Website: lowes
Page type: order-tracking
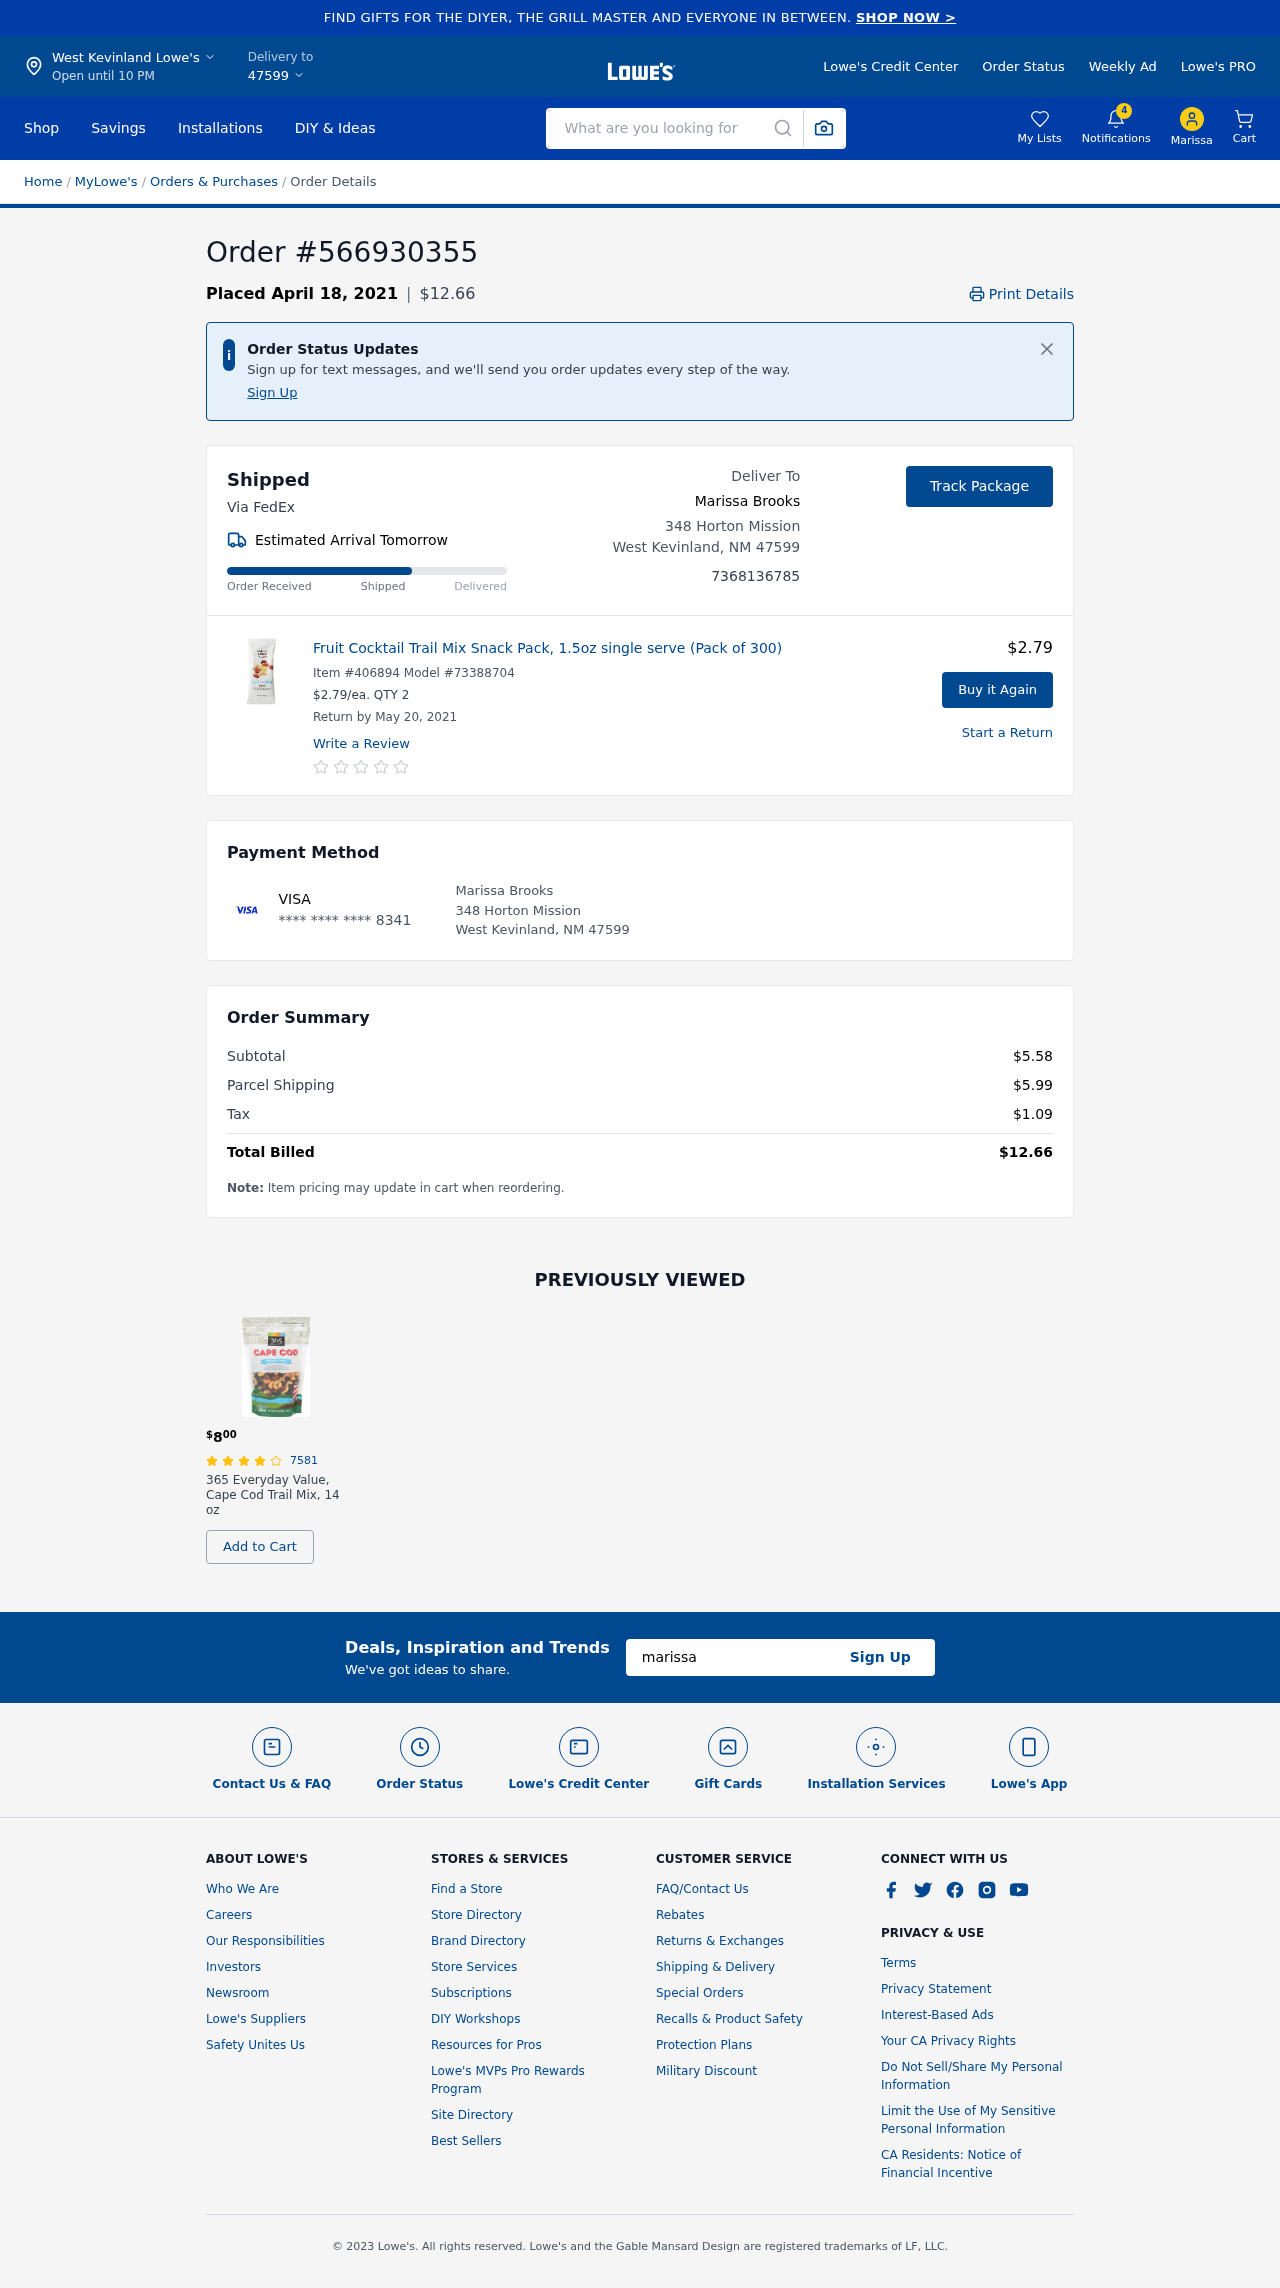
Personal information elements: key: PII_CARD_LAST4
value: **** **** **** 8341
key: PII_CARD_TYPE
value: VISA
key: PII_CITY
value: West Kevinland Lowe's
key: PII_CITY_STATE_ZIP
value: West Kevinland, NM 47599
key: PII_EMAIL
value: marissabrooks@gmail.com
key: PII_FIRSTNAME
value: Marissa
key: PII_FULLNAME
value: Marissa Brooks
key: PII_PHONE
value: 7368136785
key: PII_POSTCODE
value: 47599
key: PII_STREET
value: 348 Horton Mission
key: PII_FULLNAME2
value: Marissa Brooks
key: PII_STREET2
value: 348 Horton Mission
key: PII_CITY_STATE_ZIP2
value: West Kevinland, NM 47599
Product elements: key: PRODUCT1_NAME
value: Fruit Cocktail Trail Mix Snack Pack, 1.5oz single serve (Pack of 300)
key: PRODUCT1_PRICE
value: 2.79
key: PRODUCT1_QUANTITY
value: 2
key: PRODUCT2_NAME
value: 365 Everyday Value, Cape Cod Trail Mix, 14 oz
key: PRODUCT2_NUM_RATINGS
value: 7581
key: PRODUCT2_PRICE
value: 8
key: PRODUCT2_RATING
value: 4
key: PRODUCT1_ITEM
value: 406894
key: PRODUCT1_MODEL
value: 73388704
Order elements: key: ORDER_ID
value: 566930355
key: ORDER_DATE
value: Placed April 18, 2021
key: ORDER_TOTAL
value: $12.66
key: ORDER_DELIVERY_DATE
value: Estimated Arrival Tomorrow
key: ORDER_RETURN_BY_DATE
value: Return by May 20, 2021
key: ORDER_SUBTOTAL
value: $5.58
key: ORDER_SHIPPING_COST
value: $5.99
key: ORDER_TAX
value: $1.09
Search elements: key: HEADER_SEARCH
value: What are you looking for
Other elements: key: NOTIFICATION_COUNT
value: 4